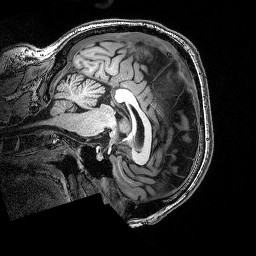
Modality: T1w
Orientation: sagittal
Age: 59
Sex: male
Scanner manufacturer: siemens
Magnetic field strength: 3 T
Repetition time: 2.53 s
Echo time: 0.0035 s